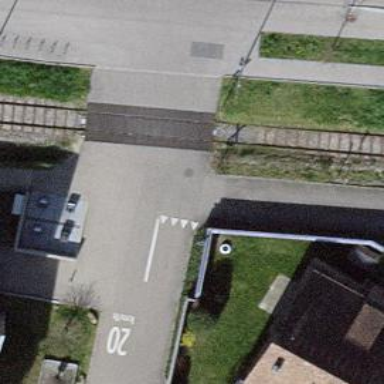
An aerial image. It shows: Railway level crossing.